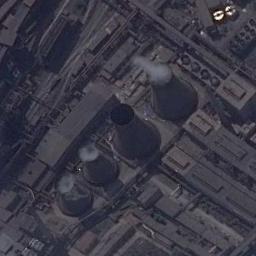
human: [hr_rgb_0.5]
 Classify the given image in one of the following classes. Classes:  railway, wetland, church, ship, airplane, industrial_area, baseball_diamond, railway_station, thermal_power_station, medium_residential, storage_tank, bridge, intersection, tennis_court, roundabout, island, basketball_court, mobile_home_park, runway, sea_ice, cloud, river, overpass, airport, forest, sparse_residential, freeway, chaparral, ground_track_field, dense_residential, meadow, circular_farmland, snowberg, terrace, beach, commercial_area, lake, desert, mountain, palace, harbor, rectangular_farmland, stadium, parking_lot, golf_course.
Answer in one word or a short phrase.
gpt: thermal_power_station